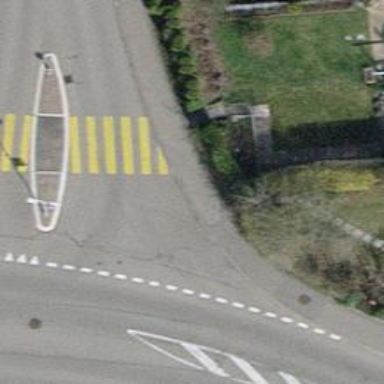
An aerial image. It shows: Kerb barrier.